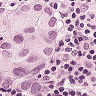
Metastatic tissue present: yes